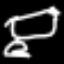
Label: frog